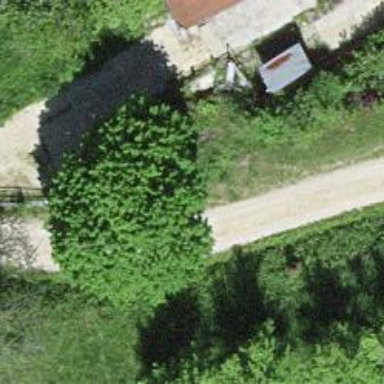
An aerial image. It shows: Well-maintained track road with grade 1 tracktype.